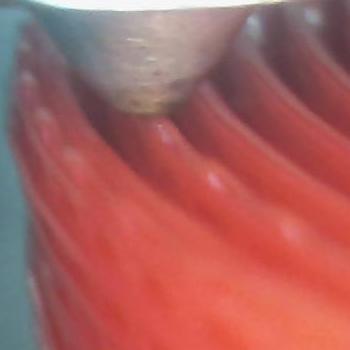
Flow rate: 33%